Interaction volume radius: 5 \u00c5
Interaction volume height: 35 \u00c5
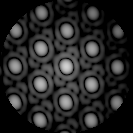
Disorder parameter: 0.019